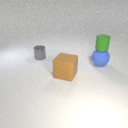
small green rubber cylinder above large blue rubber sphere